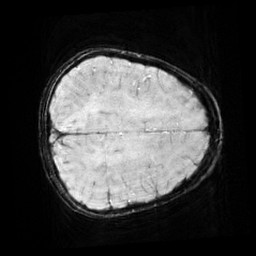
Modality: SWI
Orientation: axial
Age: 11
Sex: male
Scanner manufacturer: siemens
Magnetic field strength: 3 T
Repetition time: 0.027 s
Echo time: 0.02 s